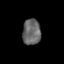
Tissue: prostate
Cell type: T cells
Senescence score: 0.3451
Nuclear area (px): 459
Mean DAPI intensity: 103.059